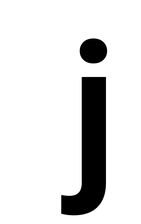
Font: Roboto_SemiBold